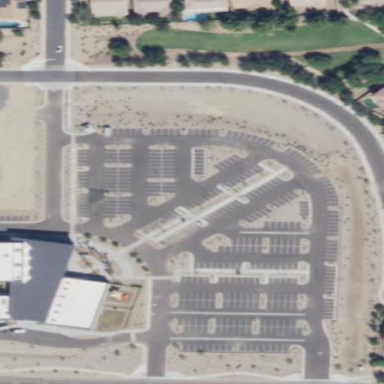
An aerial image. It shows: Parking area with asphalt surface.